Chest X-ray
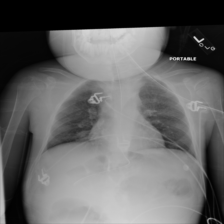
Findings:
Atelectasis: positive
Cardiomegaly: negative
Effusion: negative
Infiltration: positive
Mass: negative
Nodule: negative
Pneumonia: negative
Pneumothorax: negative
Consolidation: negative
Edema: negative
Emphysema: negative
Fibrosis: negative
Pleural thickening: negative
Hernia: negative